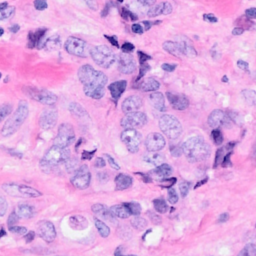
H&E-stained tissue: Breast